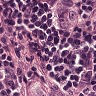
Metastatic tissue present: no